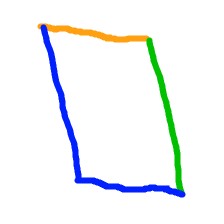
Shape: parallelogram